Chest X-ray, AP view. Patient: 49 years old, sex M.
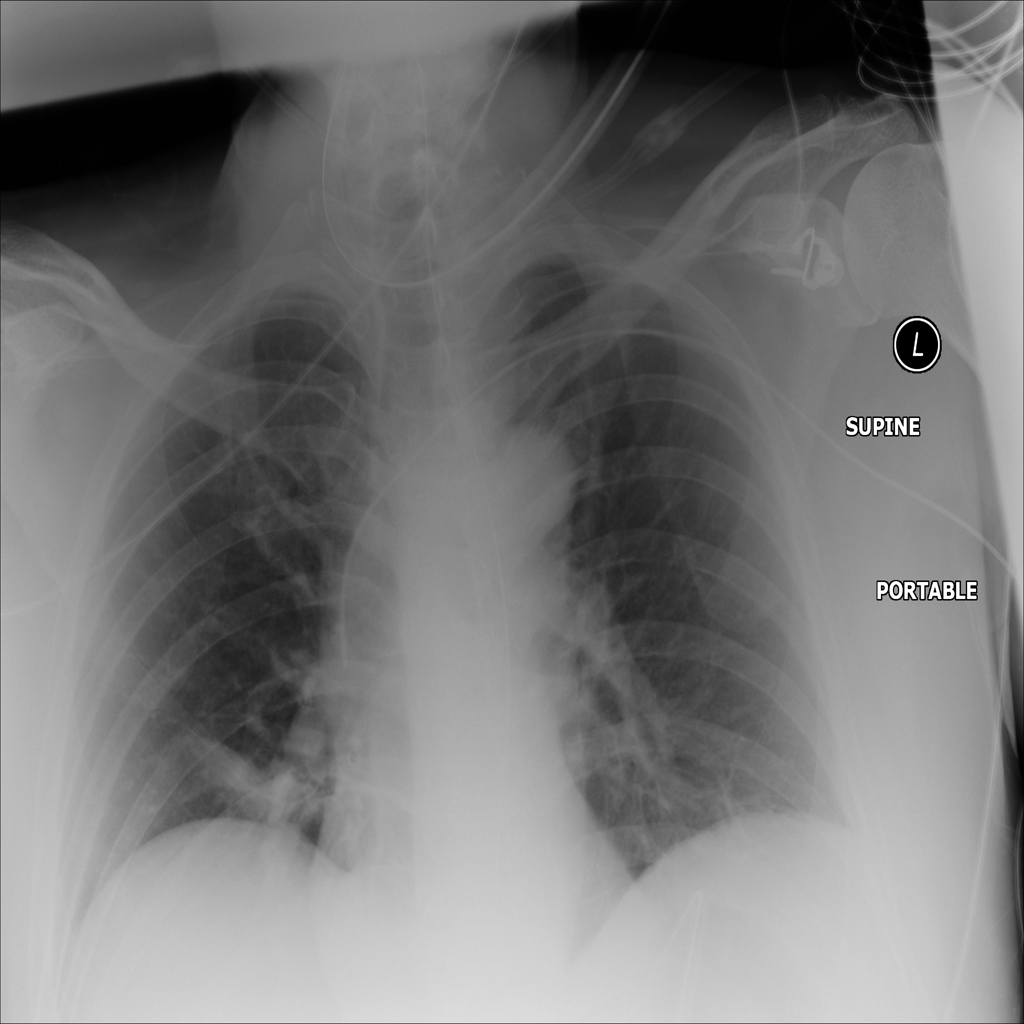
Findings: Atelectasis